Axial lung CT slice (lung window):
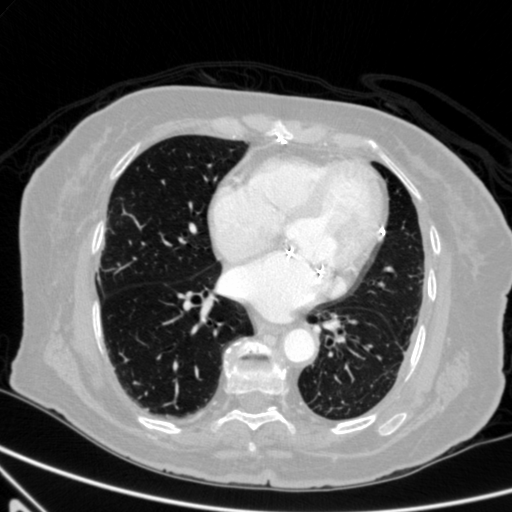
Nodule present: no